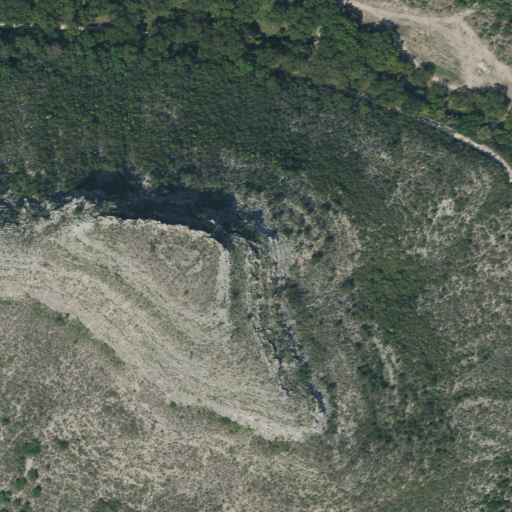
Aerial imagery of mountain in Texas named Round Mountain containing shrub, evergreen forest, open development, woody wetlands, and low intensity development